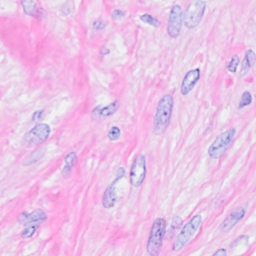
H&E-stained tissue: Breast